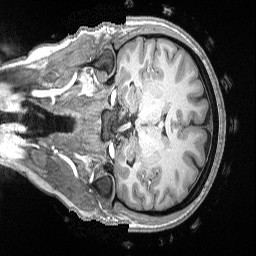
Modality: T1w
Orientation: coronal
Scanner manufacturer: siemens
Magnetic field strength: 3 T
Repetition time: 2.53 s
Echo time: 0.00169 s